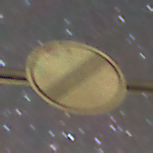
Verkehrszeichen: EndeSaemtlicherBegrenzungen
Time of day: Night
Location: Outdoor (Suburban)
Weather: Clear
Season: NotSpecified
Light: Artificial